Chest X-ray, PA view. Patient: 55 years old, sex F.
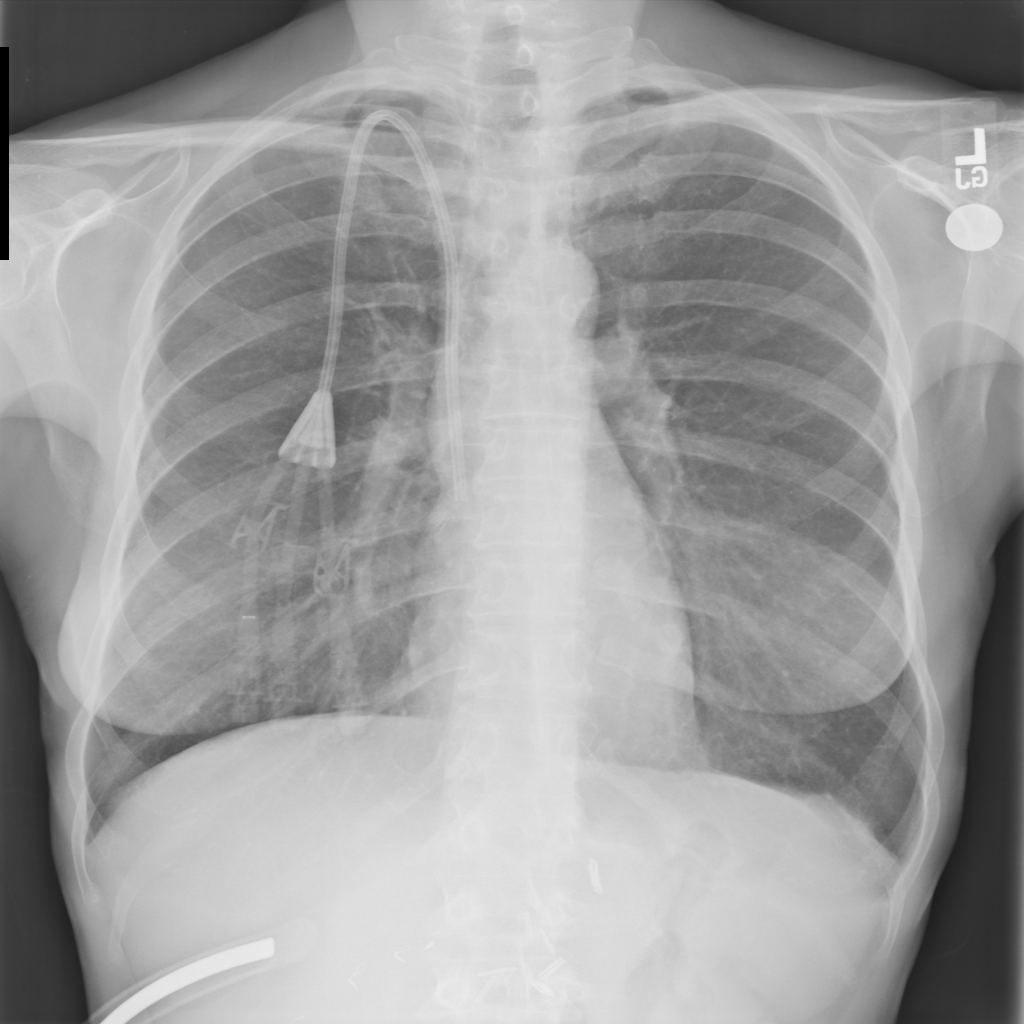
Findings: No Finding